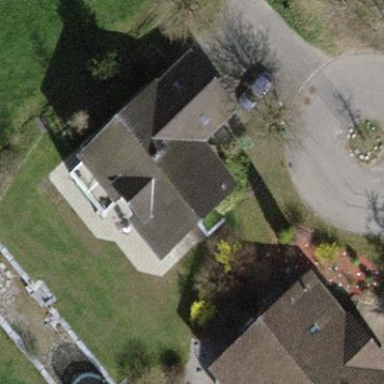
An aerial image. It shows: Detached building.